Question: I have an rgb value(currentColorRGB) and want to locate the cell from a table(#previewColorTable) whose background is the rgb value and then retrieve the text from the cell immediately after it, which is the color's "name".
This is as far as I have gotten, which returns an object:
'''
var currentColorRGB = some rgb value;
var tableRow = $("td").filter(function() {
return $('#previewColorTable').css('background-color') == currentColorRGB;
}).closest("tr");
'''
If it helps here is a snapshot of the table I am trying to get info from:

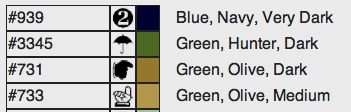
Answer: You can do this using this script:
'''
var currentColorRGB = some rgb value;
var nexttdText = '';
var tableRow = $("td").each(function() {
var currentBackground = $(this).css('background-color');
if (currentBackground == currentColorRGB) {
nexttdText = $(this).next().html();
return false;
}
});
'''
Hope this helps :)